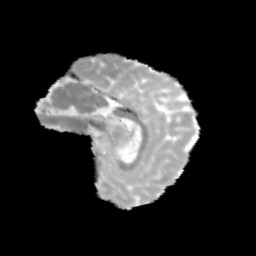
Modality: MD
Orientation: sagittal
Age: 11
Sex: female
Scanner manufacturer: siemens
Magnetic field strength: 3 T
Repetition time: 3.8 s
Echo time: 0.07 s